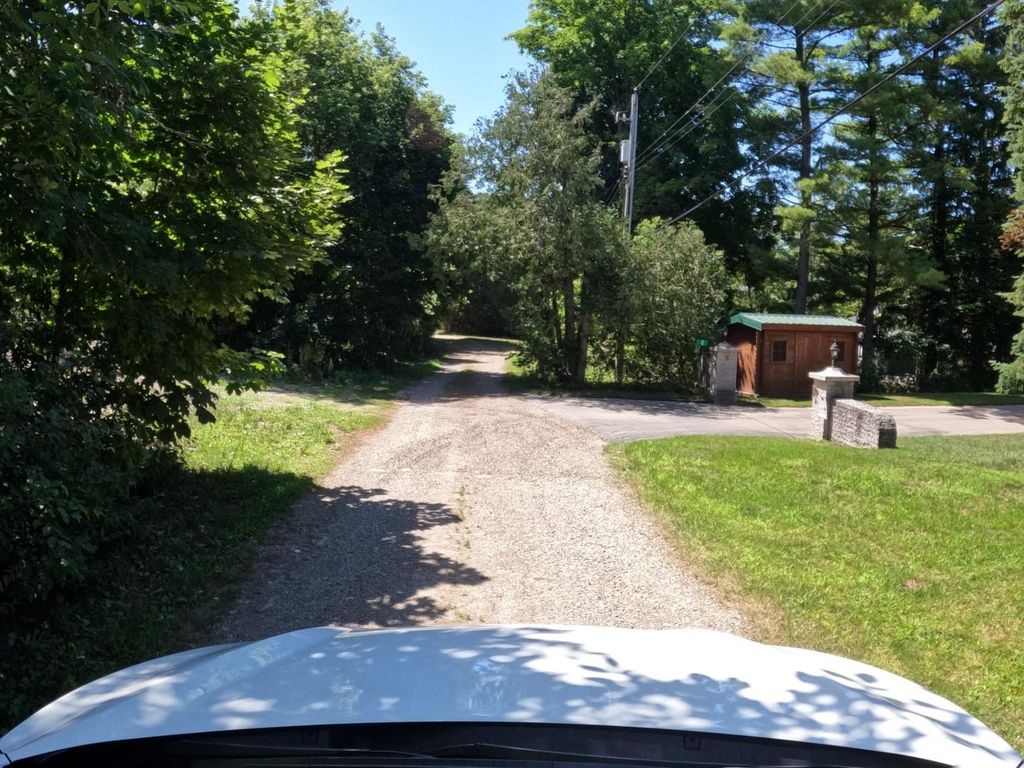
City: kitchener-waterloo